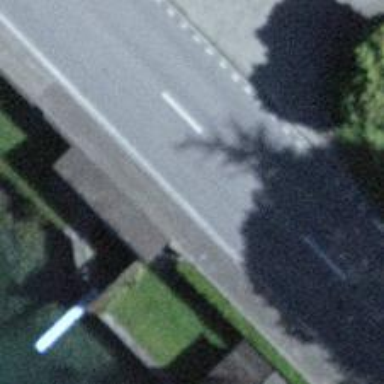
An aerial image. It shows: Bus stop along the road.